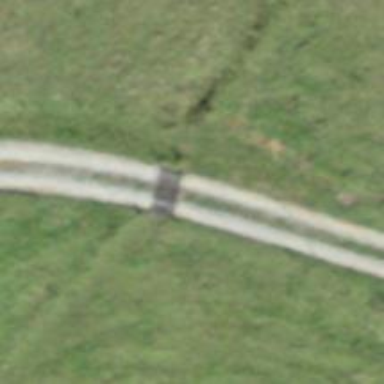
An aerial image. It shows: Cattle grid barrier.